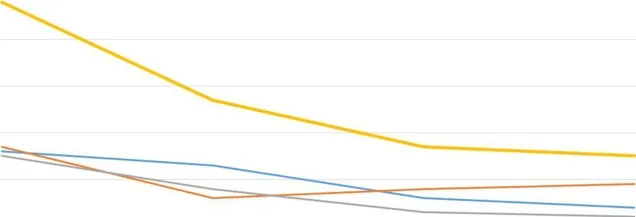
Line graph depicting the reduction in DASS total and subscale scores across four assessment points over a 21-week period.
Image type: chart (chart)